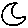
Label: moon